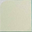
Piece: xx